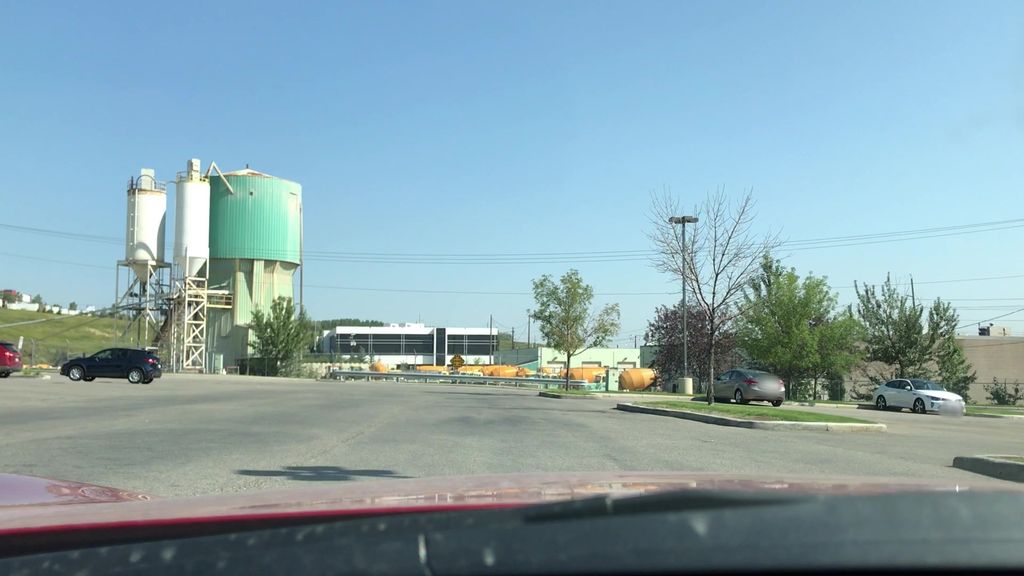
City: calgary